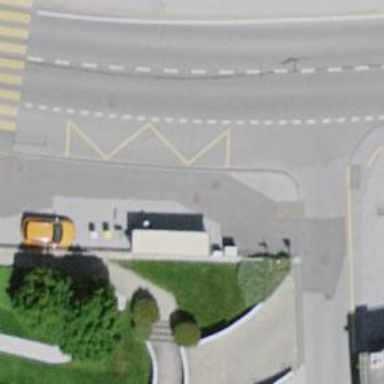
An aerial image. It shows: Bus stop with shelter. It is platform for public transport.